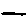
Label: line